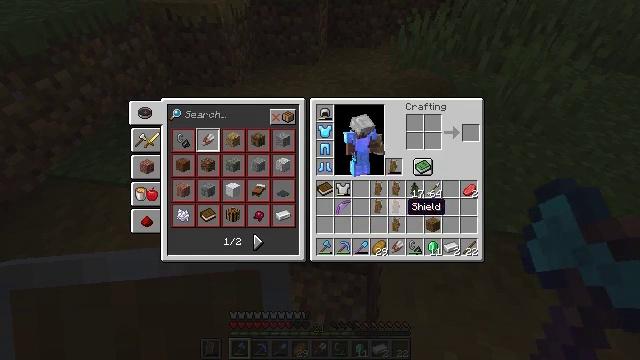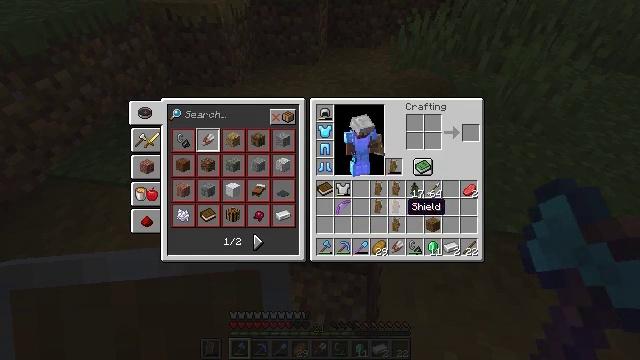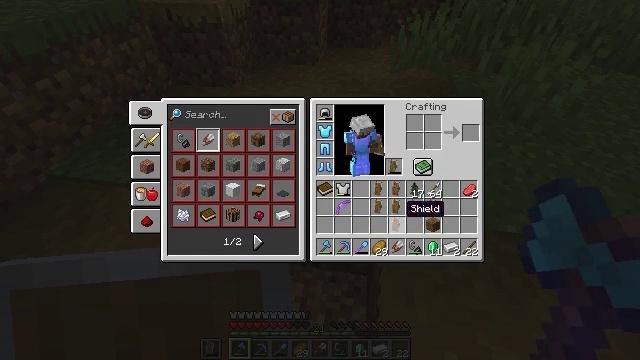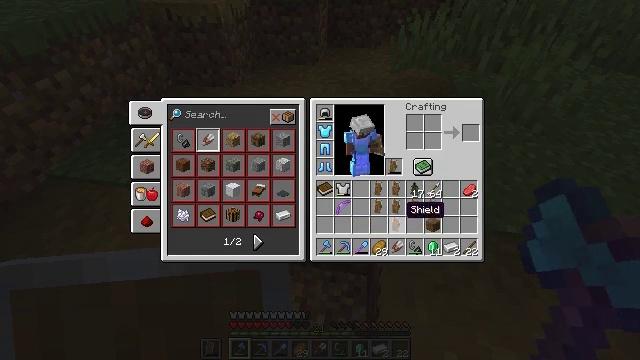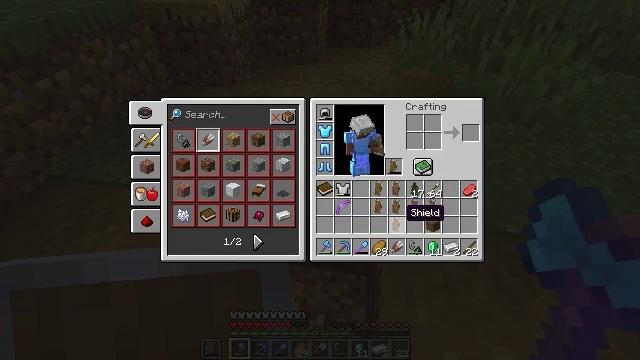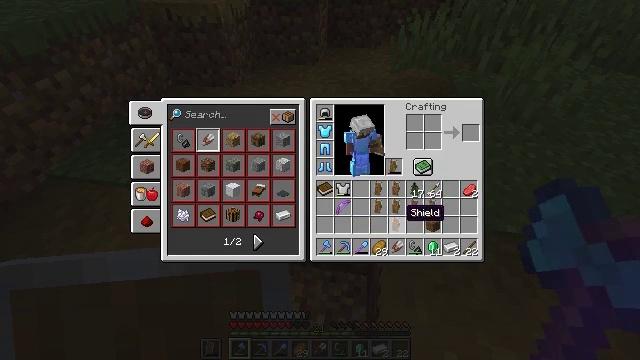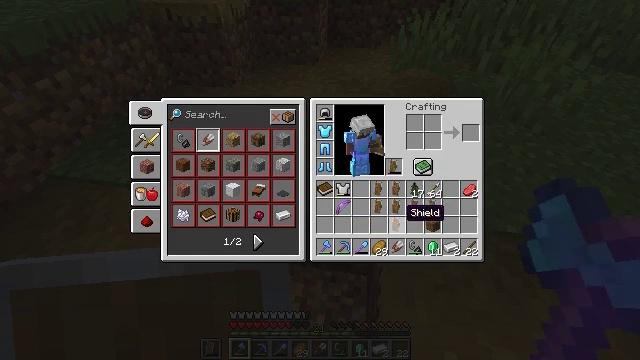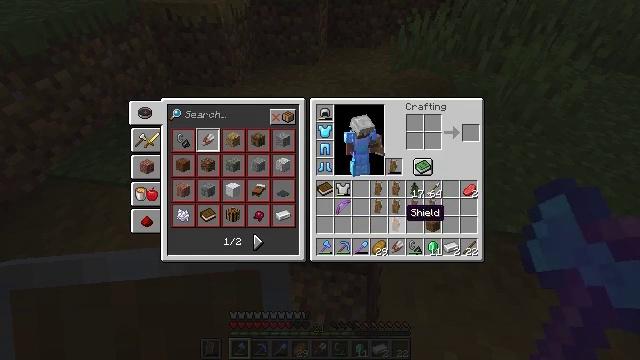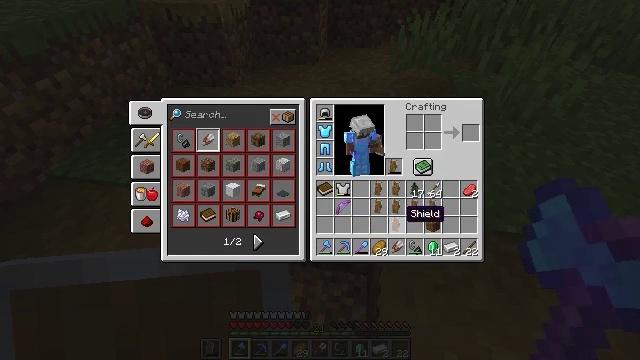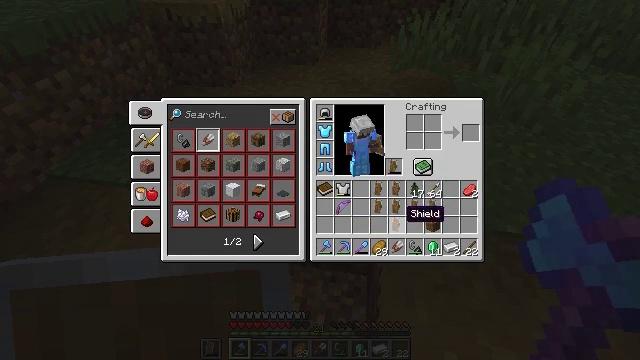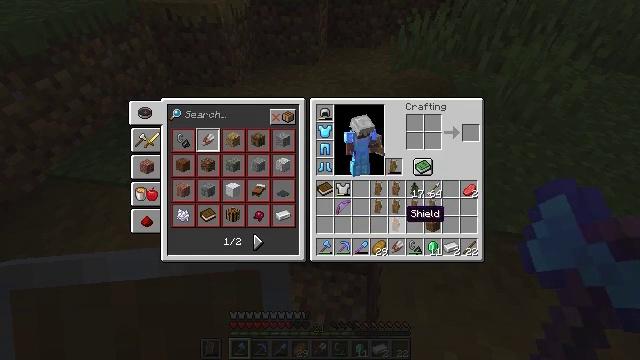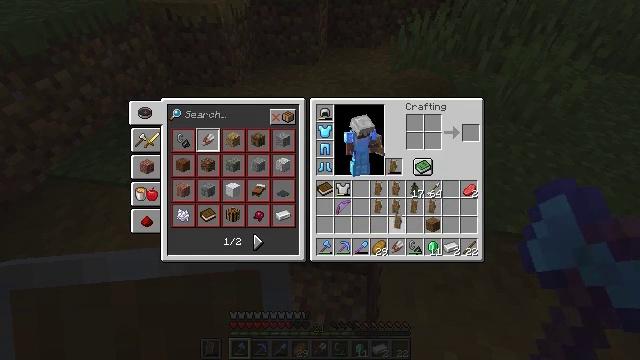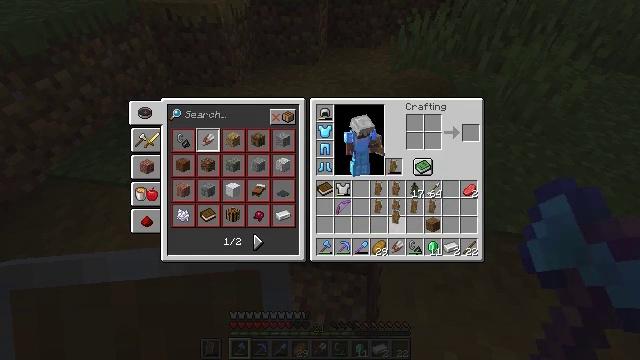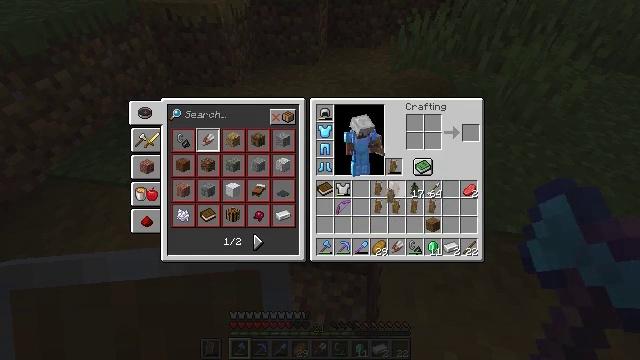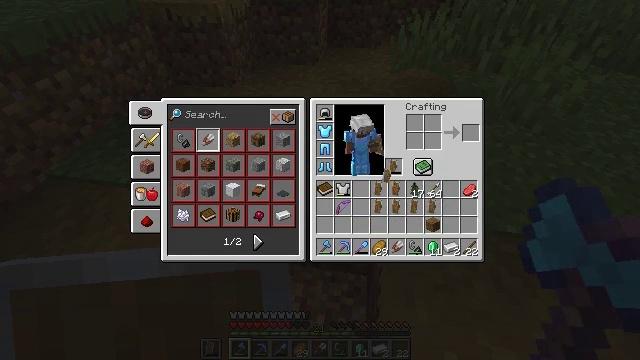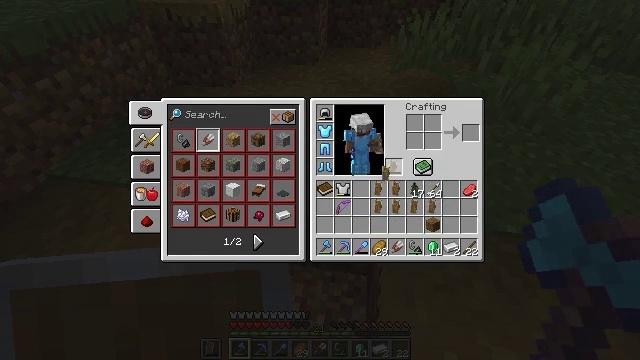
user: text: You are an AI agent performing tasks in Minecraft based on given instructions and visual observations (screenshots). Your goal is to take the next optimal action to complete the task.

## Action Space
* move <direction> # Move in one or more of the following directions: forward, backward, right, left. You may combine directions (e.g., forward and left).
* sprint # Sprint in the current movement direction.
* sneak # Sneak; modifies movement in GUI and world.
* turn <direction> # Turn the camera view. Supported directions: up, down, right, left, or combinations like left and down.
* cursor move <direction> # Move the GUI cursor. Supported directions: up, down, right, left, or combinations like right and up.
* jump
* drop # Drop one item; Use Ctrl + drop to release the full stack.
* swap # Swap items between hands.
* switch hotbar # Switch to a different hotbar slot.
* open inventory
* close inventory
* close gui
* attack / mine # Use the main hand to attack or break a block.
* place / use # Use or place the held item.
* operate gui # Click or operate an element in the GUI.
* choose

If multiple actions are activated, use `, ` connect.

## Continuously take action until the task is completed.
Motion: motion action
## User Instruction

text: Remove a shield from the inventory.
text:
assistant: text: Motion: sprint
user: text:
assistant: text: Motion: sprint
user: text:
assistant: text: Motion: sprint
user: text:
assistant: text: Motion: sprint
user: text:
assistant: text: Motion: sprint
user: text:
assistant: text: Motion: sprint
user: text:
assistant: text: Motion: sprint
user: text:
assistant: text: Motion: no_op
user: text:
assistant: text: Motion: no_op
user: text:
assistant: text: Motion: no_op
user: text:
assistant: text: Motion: operate gui
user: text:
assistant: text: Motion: operate gui
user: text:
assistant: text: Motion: cursor move up
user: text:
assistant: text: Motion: cursor move up
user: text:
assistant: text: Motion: no_op
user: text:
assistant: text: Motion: no_op
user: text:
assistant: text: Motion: no_op
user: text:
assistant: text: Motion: no_op
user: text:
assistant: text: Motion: operate gui
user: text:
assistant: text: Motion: operate gui
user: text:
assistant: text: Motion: operate gui
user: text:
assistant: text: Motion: no_op
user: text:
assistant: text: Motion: no_op
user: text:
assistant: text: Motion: no_op
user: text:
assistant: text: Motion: no_op
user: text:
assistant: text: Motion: cursor move down
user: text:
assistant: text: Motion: cursor move down
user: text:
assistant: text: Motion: no_op
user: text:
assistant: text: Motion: no_op
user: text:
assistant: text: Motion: no_op